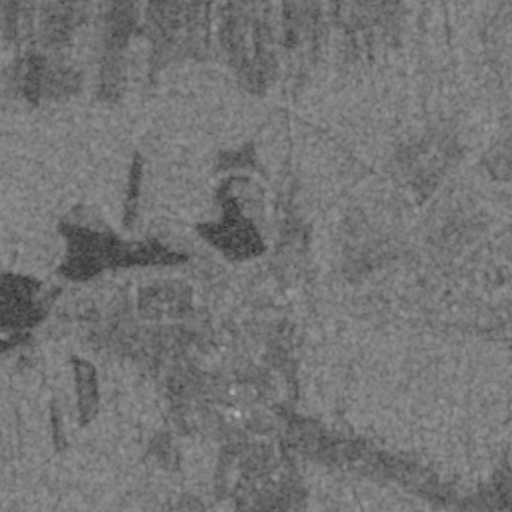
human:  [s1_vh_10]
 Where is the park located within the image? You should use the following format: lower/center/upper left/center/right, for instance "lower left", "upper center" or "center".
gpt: The park is located in the upper center of the image.
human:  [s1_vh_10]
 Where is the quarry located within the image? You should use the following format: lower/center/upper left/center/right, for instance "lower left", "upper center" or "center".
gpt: The quarry is located in the upper right of the image.
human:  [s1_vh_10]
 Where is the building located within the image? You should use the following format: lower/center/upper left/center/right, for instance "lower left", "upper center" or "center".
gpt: There is no building in the image.

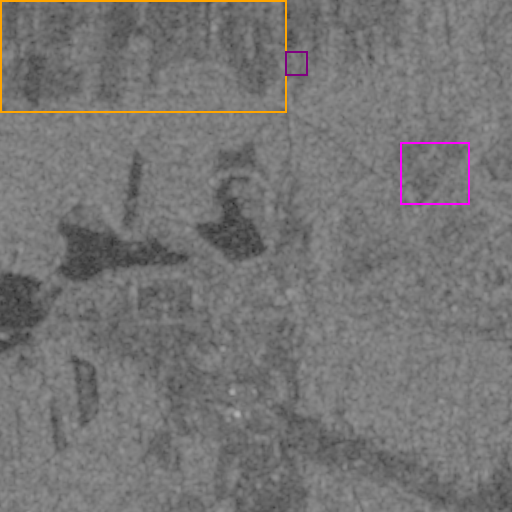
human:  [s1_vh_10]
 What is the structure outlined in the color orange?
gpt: The structure outlined in orange is a crop field.
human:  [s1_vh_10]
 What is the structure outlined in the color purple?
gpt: The structure outlined in purple is a park.
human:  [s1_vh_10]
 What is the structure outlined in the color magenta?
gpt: The structure outlined in magenta is a quarry.
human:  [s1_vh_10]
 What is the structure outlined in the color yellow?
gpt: There is no yellow outline.